Question: I have a UIScrollView which scrolls horizontally from left to right.
I want to be able to vertically position my UIScrollView on the Y axis according to the screen size of the iPhone. E.g iPhone 4 and iPhone 5.
'''
CGFloat startX = (70.0f * ((float)[_attachments count] - 1.0f) + padding);
CGFloat startY = 295;
CGFloat width = 64;
CGFloat height = 64;
'''
Right now I start my Y position at 295 which works okay with the iPhone 4 but not on iPhone 5.
How would I change the startY to accommodate the same position for different screen size?

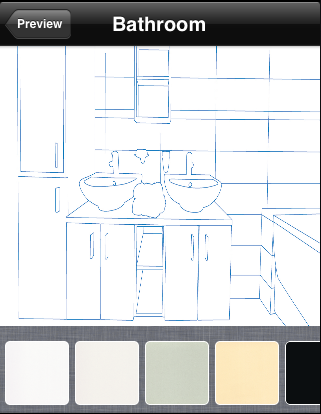
Answer: '''
CGRect screenBounds = [[UIScreen mainScreen] bounds];
if (screenBounds.size.height == 568)
{
//iphone5
}
else
{
//iphone4
}
'''
You can set your y value accordingly